Question: If I convert into I've noticed it's bit representation differs from that of the decimal created directly.
For example:
'''
Single s = 0.01f;
Decimal d = 0.01m;
int[] bitsSingle = Decimal.GetBits((decimal)s)
int[] bitsDecimal = Decimal.GetBits(d)
'''
Returns (middle elements removed for brevity):
> '''
bitsSingle:
[0] = 10
[3] = 196608
bitsDecimal:
[0] = 1
[3] = 131072
'''
Both of these are decimal numbers, which both (appear) to be accurately representing 0.01:

Looking at the spec sheds no light except perhaps:
> SS4.1.7 Contrary to the float and double data types, decimal fractional
numbers such as 0.1 can be represented exactly in the decimal
representation.
Suggesting that this is somehow affected by not being able accurately represent 0.01 before the conversion, therefore:
- -
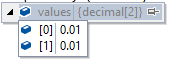
Answer: ### TL;DR
Both decimals precisely represent 0.1. It's just that the 'decimal' format, allows multiple bitwise-different values that represent the exact same number.
### Explanation
It isn't about 'single' not being able to represent 0.1 precisely. As per the documentation of 'GetBits':
> The binary representation of a 'Decimal' number consists of a 1-bit
sign, a 96-bit integer number, and a scaling factor used to divide the
integer number and specify what portion of it is a decimal fraction.
The scaling factor is implicitly the number 10, raised to an exponent
ranging from 0 to 28.The return value is a four-element array of 32-bit signed integers.The first, second, and third elements of the returned array contain
the low, middle, and high 32 bits of the 96-bit integer number.The fourth element of the returned array contains the scale factor and
sign. It consists of the following parts:Bits 0 to 15, the lower word, are unused and must be zero.Bits 16 to 23 must contain an exponent between 0 and 28, which
indicates the power of 10 to divide the integer number.Bits 24 to 30 are unused and must be zero.Bit 31 contains the sign: 0 mean positive, and 1 means negative.Note that the bit representation differentiates between negative and
positive zero. These values are treated as being equal in all
operations.
The fourth integer of each 'decimal' in your example is '0x00030000' for 'bitsSingle' and '0x00020000' for 'bitsDecimal'. In binary this maps to:
'''
bitsSingle <PHONE> <PHONE> <PHONE> <PHONE>
|\-----/ \------/ \---------------/
| | | |
sign <-+ unused exponent unused
| | | |
|/-----\ /------\ /---------------bitsDecimal <PHONE> <PHONE> <PHONE> <PHONE>
NOTE: exponent represents multiplication by negative power of 10
'''
Therefore, in the first case the 96-bit integer is divided by an additional factor of 10 compared to the second -- bits 16 to 23 give the value 3 instead of 2. But that is offset by the 96-bit integer itself, which in the first case is also 10 times greater than in the second (obvious from the values of the first elements).
The difference in observed values can therefore be attributed simply to the fact that the conversion from 'single' uses subtly different logic to derive the internal representation compared to the "straight" constructor.